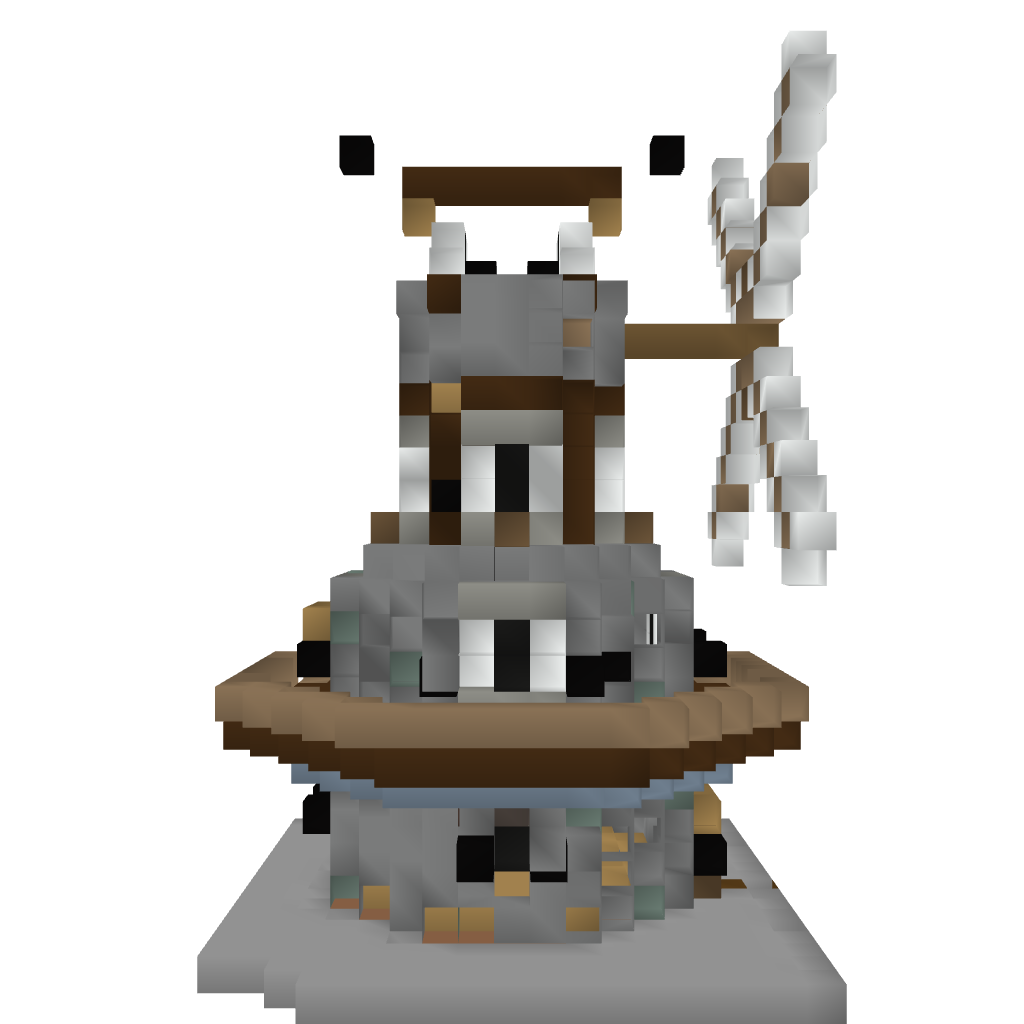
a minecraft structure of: Tudor Style Windmill